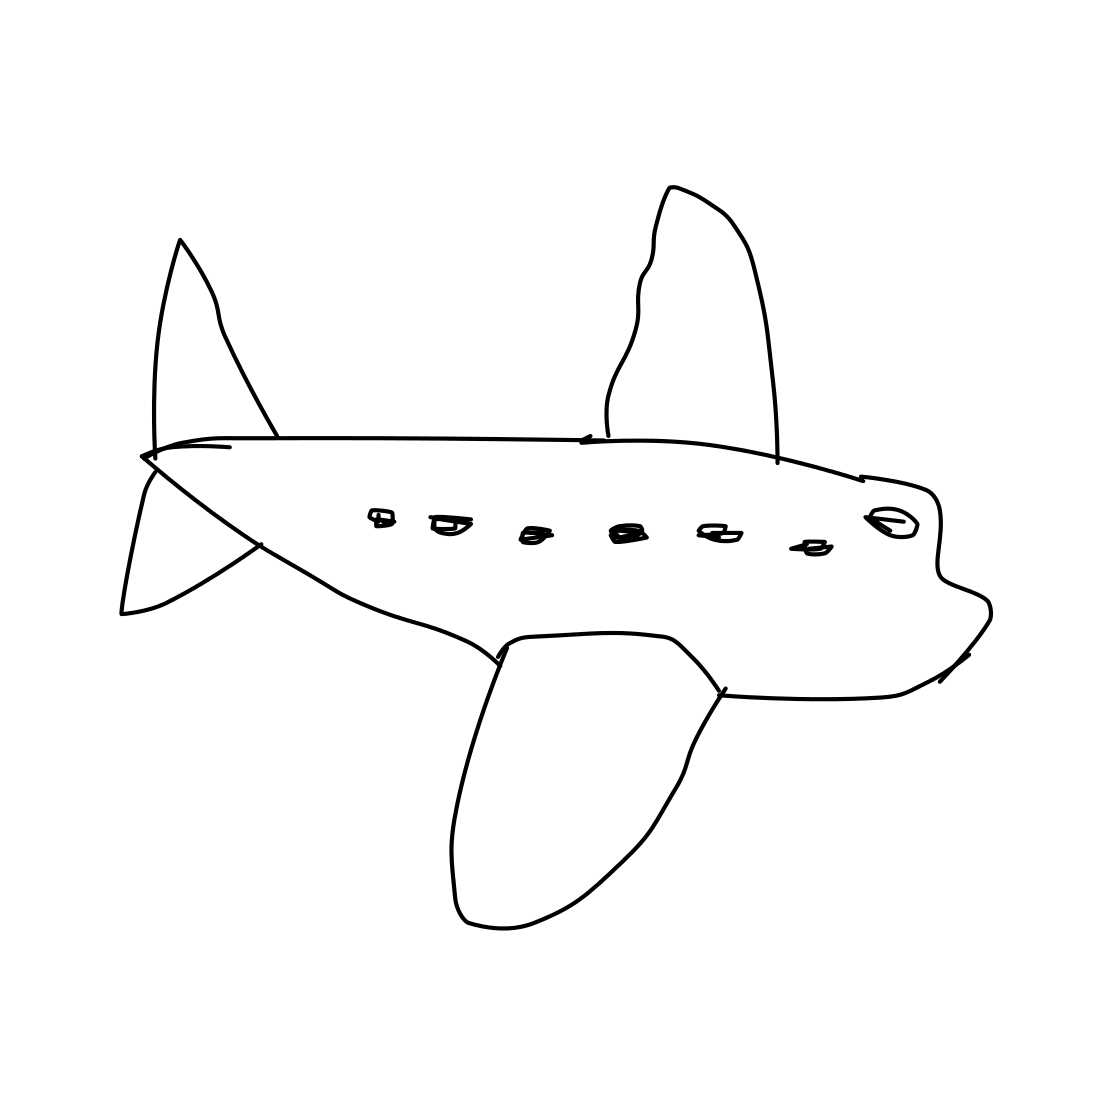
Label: airplane